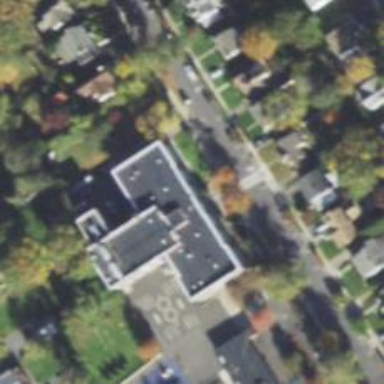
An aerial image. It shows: School.